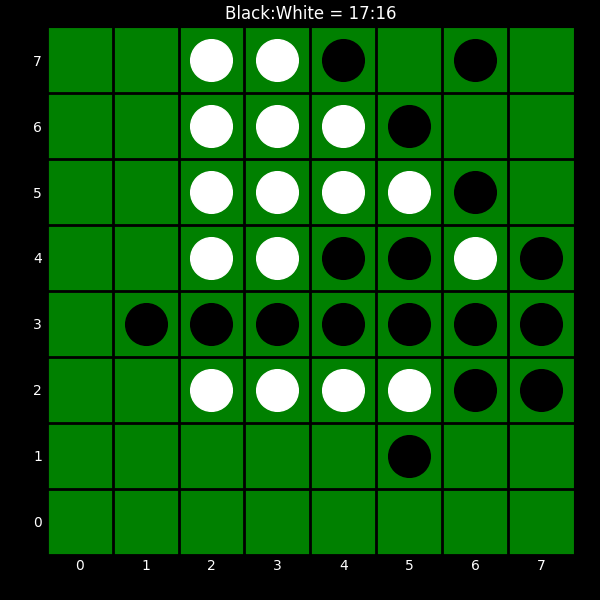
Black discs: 17
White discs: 16